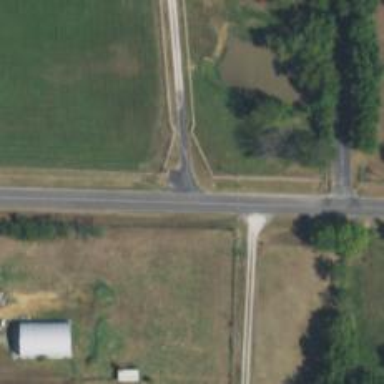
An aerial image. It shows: Tertiary road.